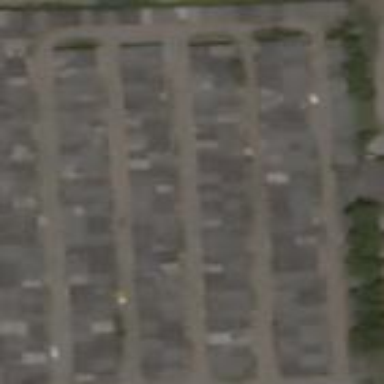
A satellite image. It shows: Group of garages.